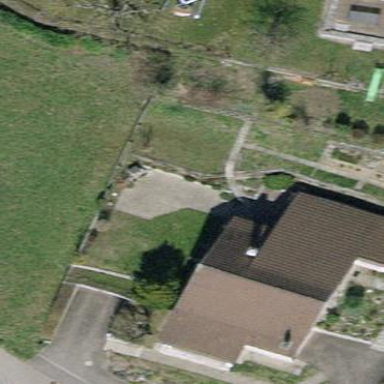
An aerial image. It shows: Detached building with gabled roof.